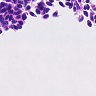
Metastatic tissue present: no